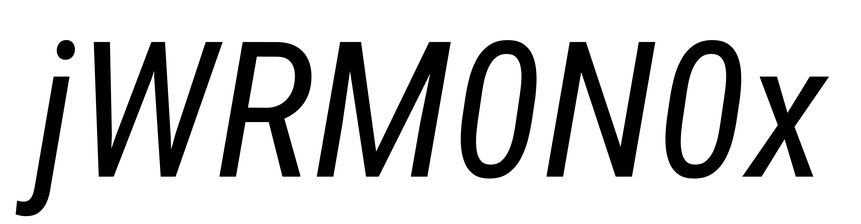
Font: Roboto-Italic_Condensed_Italic